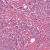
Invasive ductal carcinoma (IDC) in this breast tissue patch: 1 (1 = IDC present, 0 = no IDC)